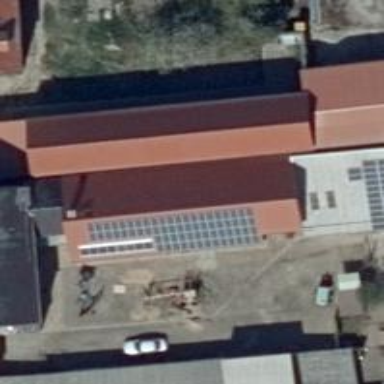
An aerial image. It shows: Solar photovoltaic panel generator producing electricity as small installation.